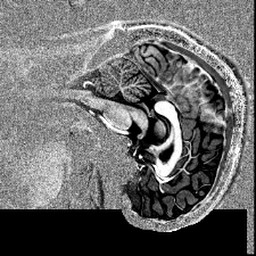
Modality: T1w
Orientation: sagittal
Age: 25
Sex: male